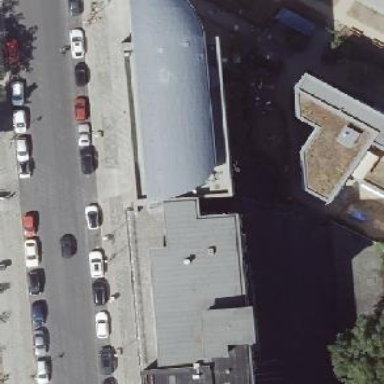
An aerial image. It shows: Office building.